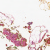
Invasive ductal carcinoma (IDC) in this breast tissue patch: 0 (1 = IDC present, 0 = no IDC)